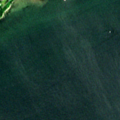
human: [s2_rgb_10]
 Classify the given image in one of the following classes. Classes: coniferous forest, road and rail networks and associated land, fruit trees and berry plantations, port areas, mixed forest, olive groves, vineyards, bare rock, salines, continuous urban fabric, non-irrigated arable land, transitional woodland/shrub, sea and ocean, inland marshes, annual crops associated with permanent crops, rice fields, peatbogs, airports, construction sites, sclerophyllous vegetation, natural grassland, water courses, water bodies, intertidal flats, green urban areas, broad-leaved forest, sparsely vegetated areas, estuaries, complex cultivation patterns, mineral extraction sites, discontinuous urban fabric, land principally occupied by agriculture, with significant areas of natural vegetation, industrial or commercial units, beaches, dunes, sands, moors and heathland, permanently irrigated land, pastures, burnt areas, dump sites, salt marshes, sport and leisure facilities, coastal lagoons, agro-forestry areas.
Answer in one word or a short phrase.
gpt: discontinuous urban fabric, sea and ocean